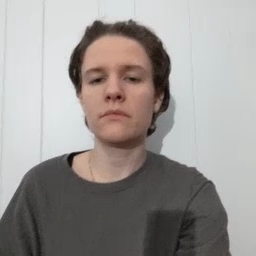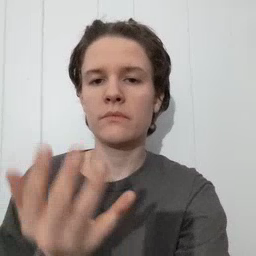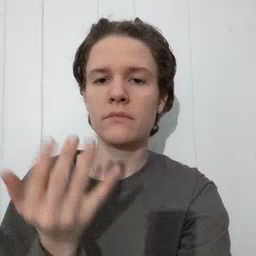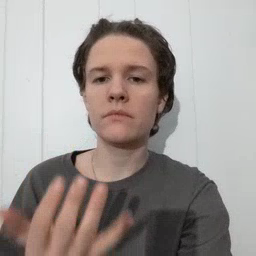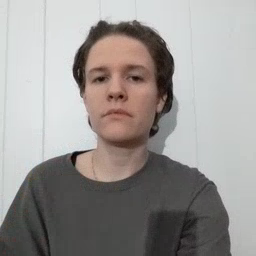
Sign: wait